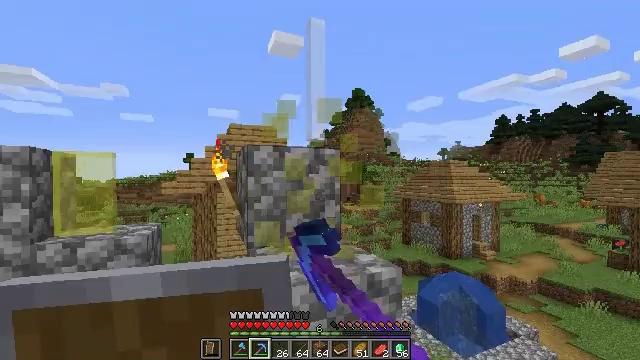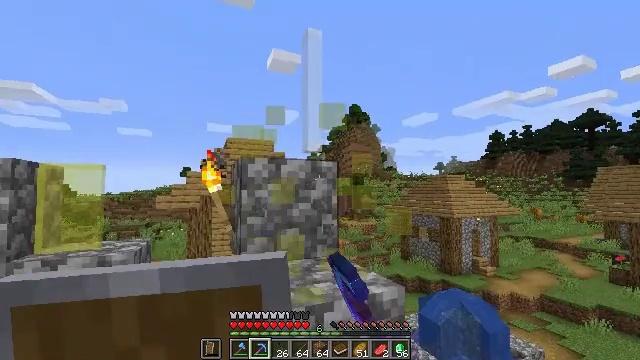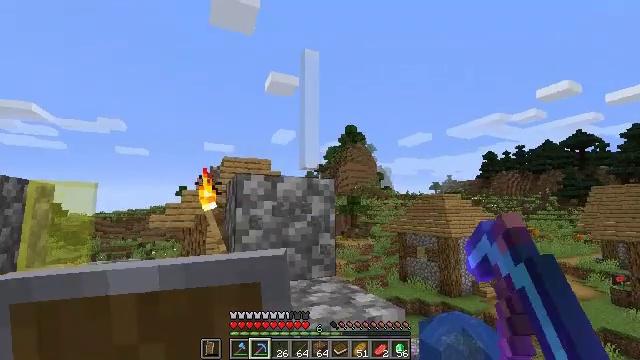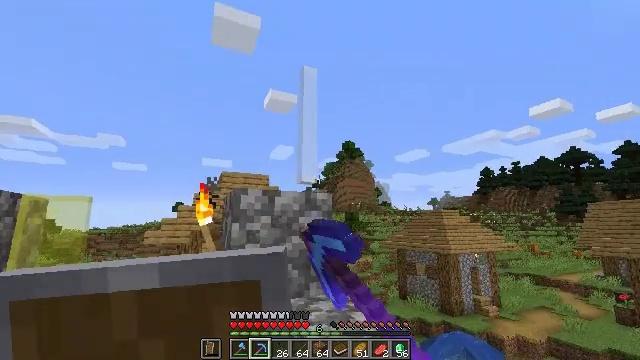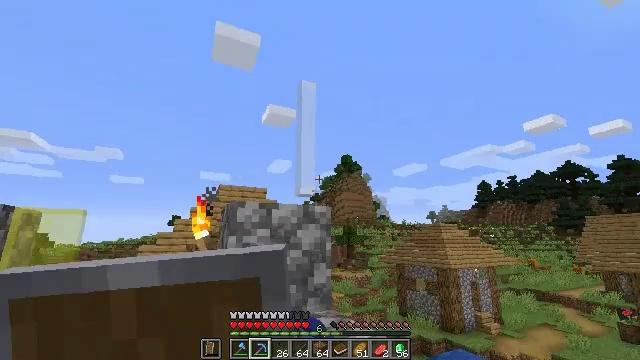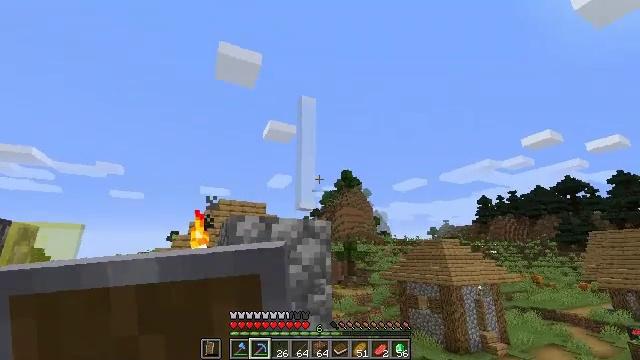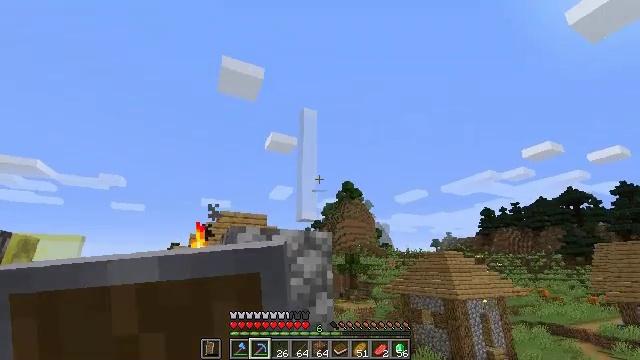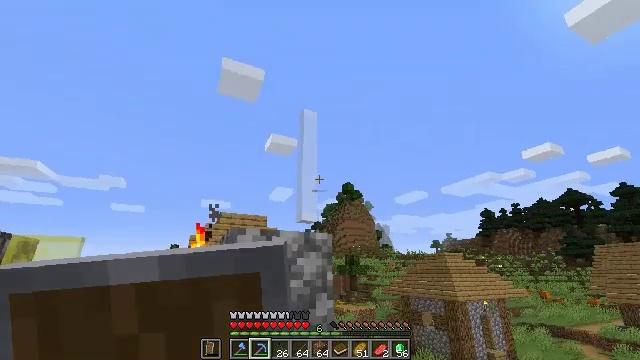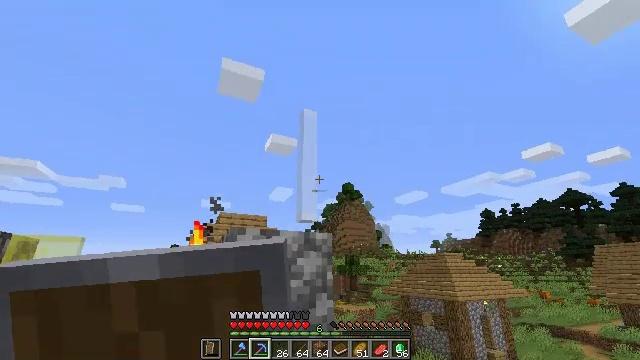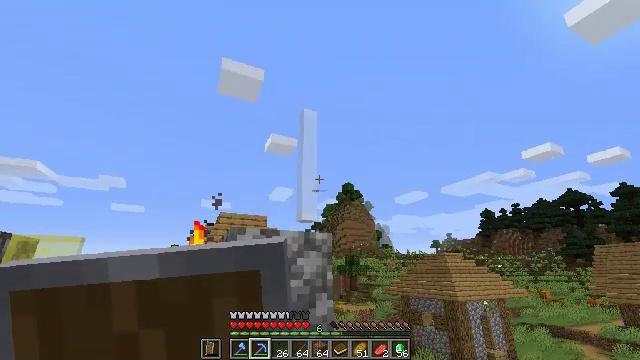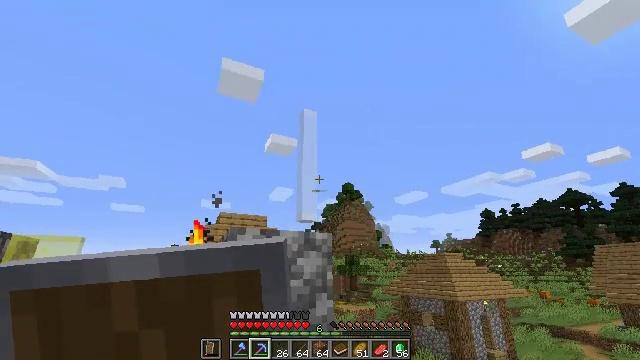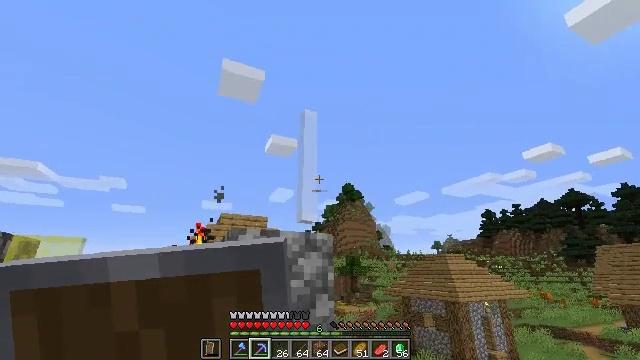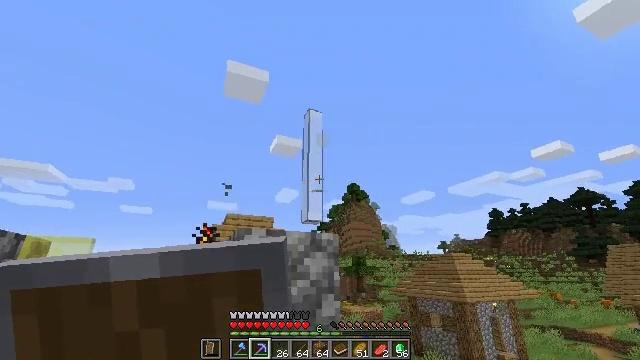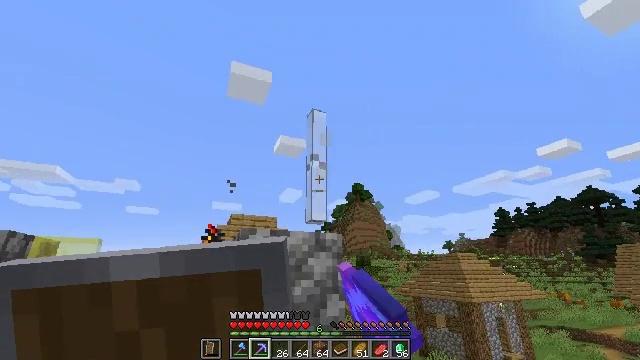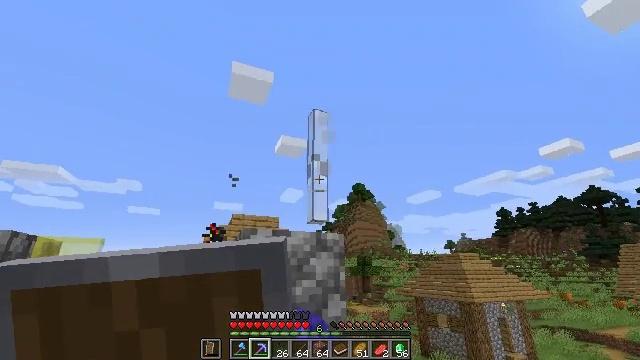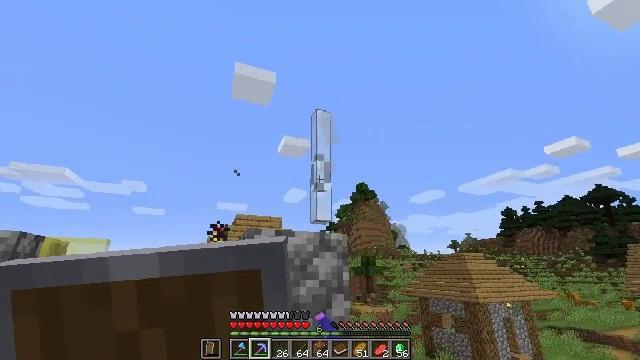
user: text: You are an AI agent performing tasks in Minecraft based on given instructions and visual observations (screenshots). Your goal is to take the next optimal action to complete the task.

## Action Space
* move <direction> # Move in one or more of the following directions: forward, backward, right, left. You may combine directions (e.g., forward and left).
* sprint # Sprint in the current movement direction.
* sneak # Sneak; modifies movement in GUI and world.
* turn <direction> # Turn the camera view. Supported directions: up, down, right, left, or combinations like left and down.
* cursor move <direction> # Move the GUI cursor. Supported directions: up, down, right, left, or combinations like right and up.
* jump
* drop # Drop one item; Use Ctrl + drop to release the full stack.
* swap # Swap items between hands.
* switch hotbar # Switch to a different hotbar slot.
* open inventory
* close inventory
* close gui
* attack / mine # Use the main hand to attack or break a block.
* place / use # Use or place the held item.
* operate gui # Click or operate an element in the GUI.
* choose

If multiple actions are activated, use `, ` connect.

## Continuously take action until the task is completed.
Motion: motion action
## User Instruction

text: Gather the white stained glass pane.
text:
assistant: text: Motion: turn up, attack / mine
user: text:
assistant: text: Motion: turn up, attack / mine
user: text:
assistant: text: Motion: turn up, attack / mine
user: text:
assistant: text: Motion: turn up, attack / mine
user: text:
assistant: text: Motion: turn up, attack / mine
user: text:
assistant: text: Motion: turn up, attack / mine
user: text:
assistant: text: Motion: attack / mine
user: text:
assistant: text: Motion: attack / mine
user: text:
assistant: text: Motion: attack / mine
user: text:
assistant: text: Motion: attack / mine
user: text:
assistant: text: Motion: attack / mine
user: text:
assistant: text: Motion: turn left, attack / mine
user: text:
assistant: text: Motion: attack / mine
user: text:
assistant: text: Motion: attack / mine
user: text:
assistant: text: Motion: attack / mine
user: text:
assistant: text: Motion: attack / mine
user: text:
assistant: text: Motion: attack / mine
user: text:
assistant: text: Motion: attack / mine
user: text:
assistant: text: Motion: attack / mine
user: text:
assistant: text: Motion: attack / mine
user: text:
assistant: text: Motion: attack / mine
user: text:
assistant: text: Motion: attack / mine
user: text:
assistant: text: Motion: attack / mine
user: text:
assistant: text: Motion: turn left and down, attack / mine
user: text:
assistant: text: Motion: turn left and down, attack / mine
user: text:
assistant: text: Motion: attack / mine